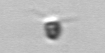
Label: Pyramimonas